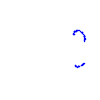
Particle: kaon